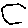
Label: hexagon